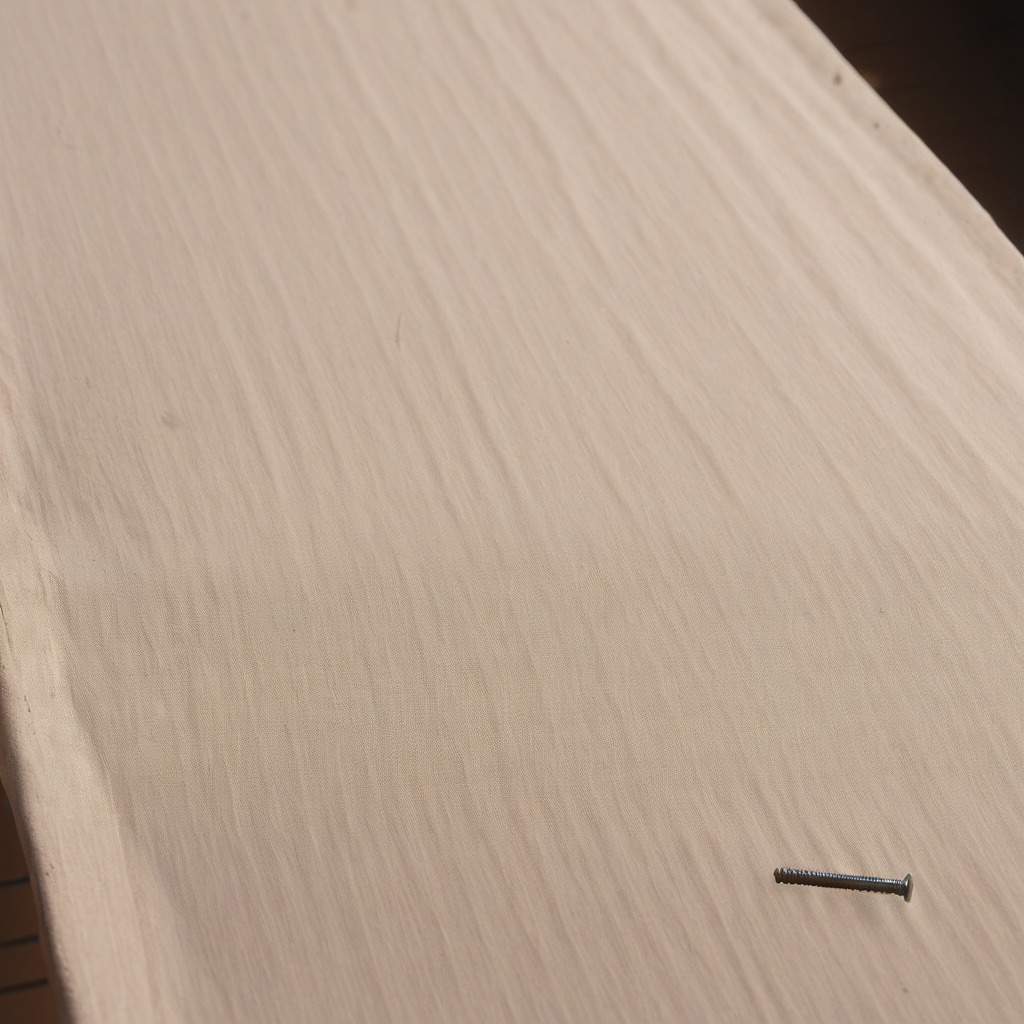
A metal screw is lying on the wooden table.